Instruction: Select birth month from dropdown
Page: traveler
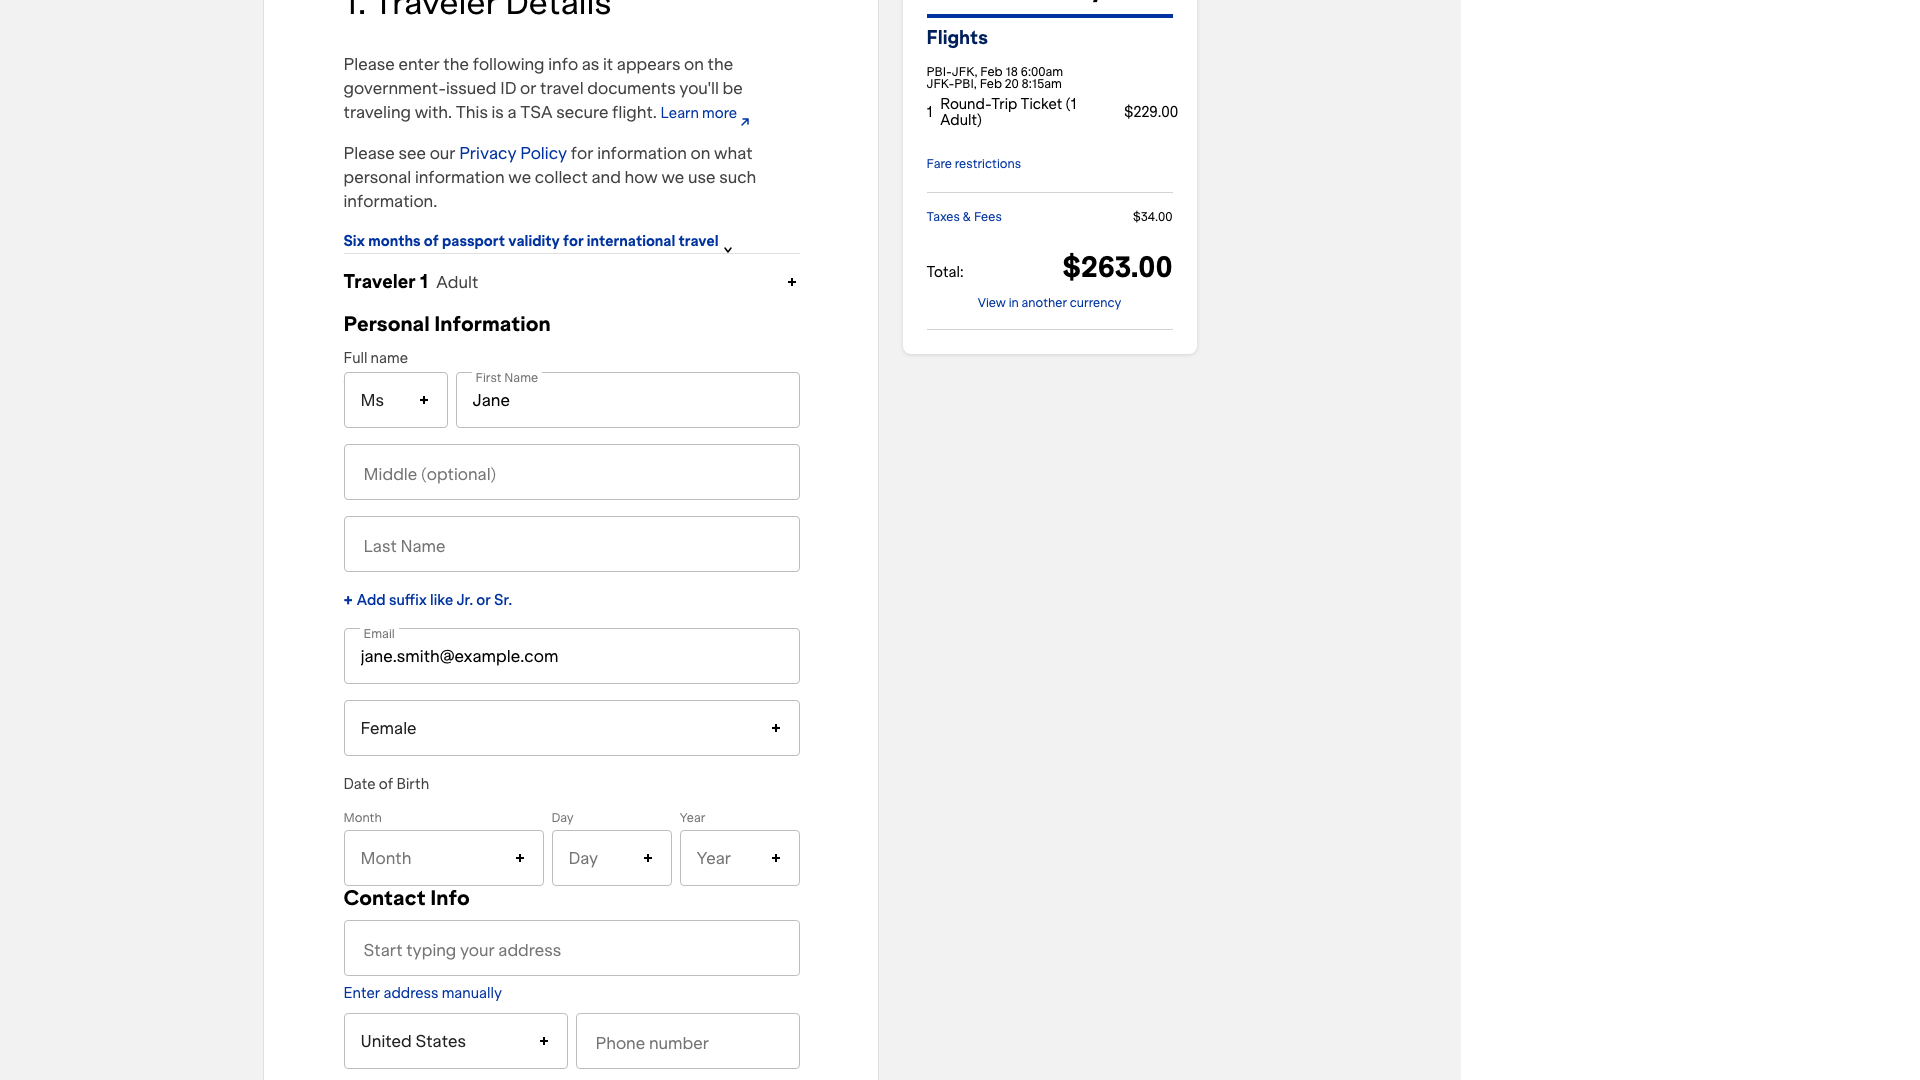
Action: click